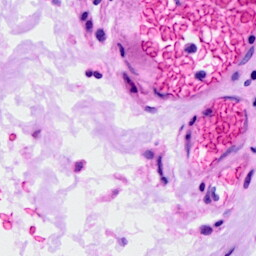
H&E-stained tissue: Ovarian